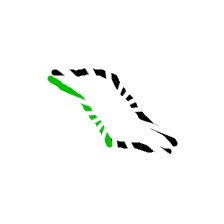
Shape: parallelogram